Aerial crown-view tile of a tropical tree (Barro Colorado Island, Panama), acquired 20241216:
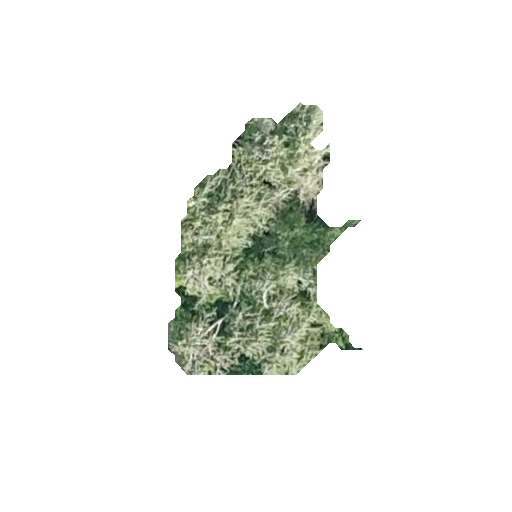
Species: Quararibea stenophylla
GBIF accepted scientific name: Quararibea stenophylla
Crown area: 48.741 m²